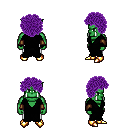
a pixel art fantasy rpg character, male body template, orc, green skin, black robe, white pants, purple curly afro hairstyle, cloth bracers, gold boots, four views (front, back, left, right), 2x2 character sprite sheet, small pixel art, hard edges, no anti-aliasing